Brain MRI, t2w sequence, axial 2D slice.
Patient: age 50, sex M, weight 90 kg, height 1.9 m
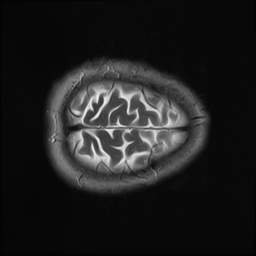